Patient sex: M
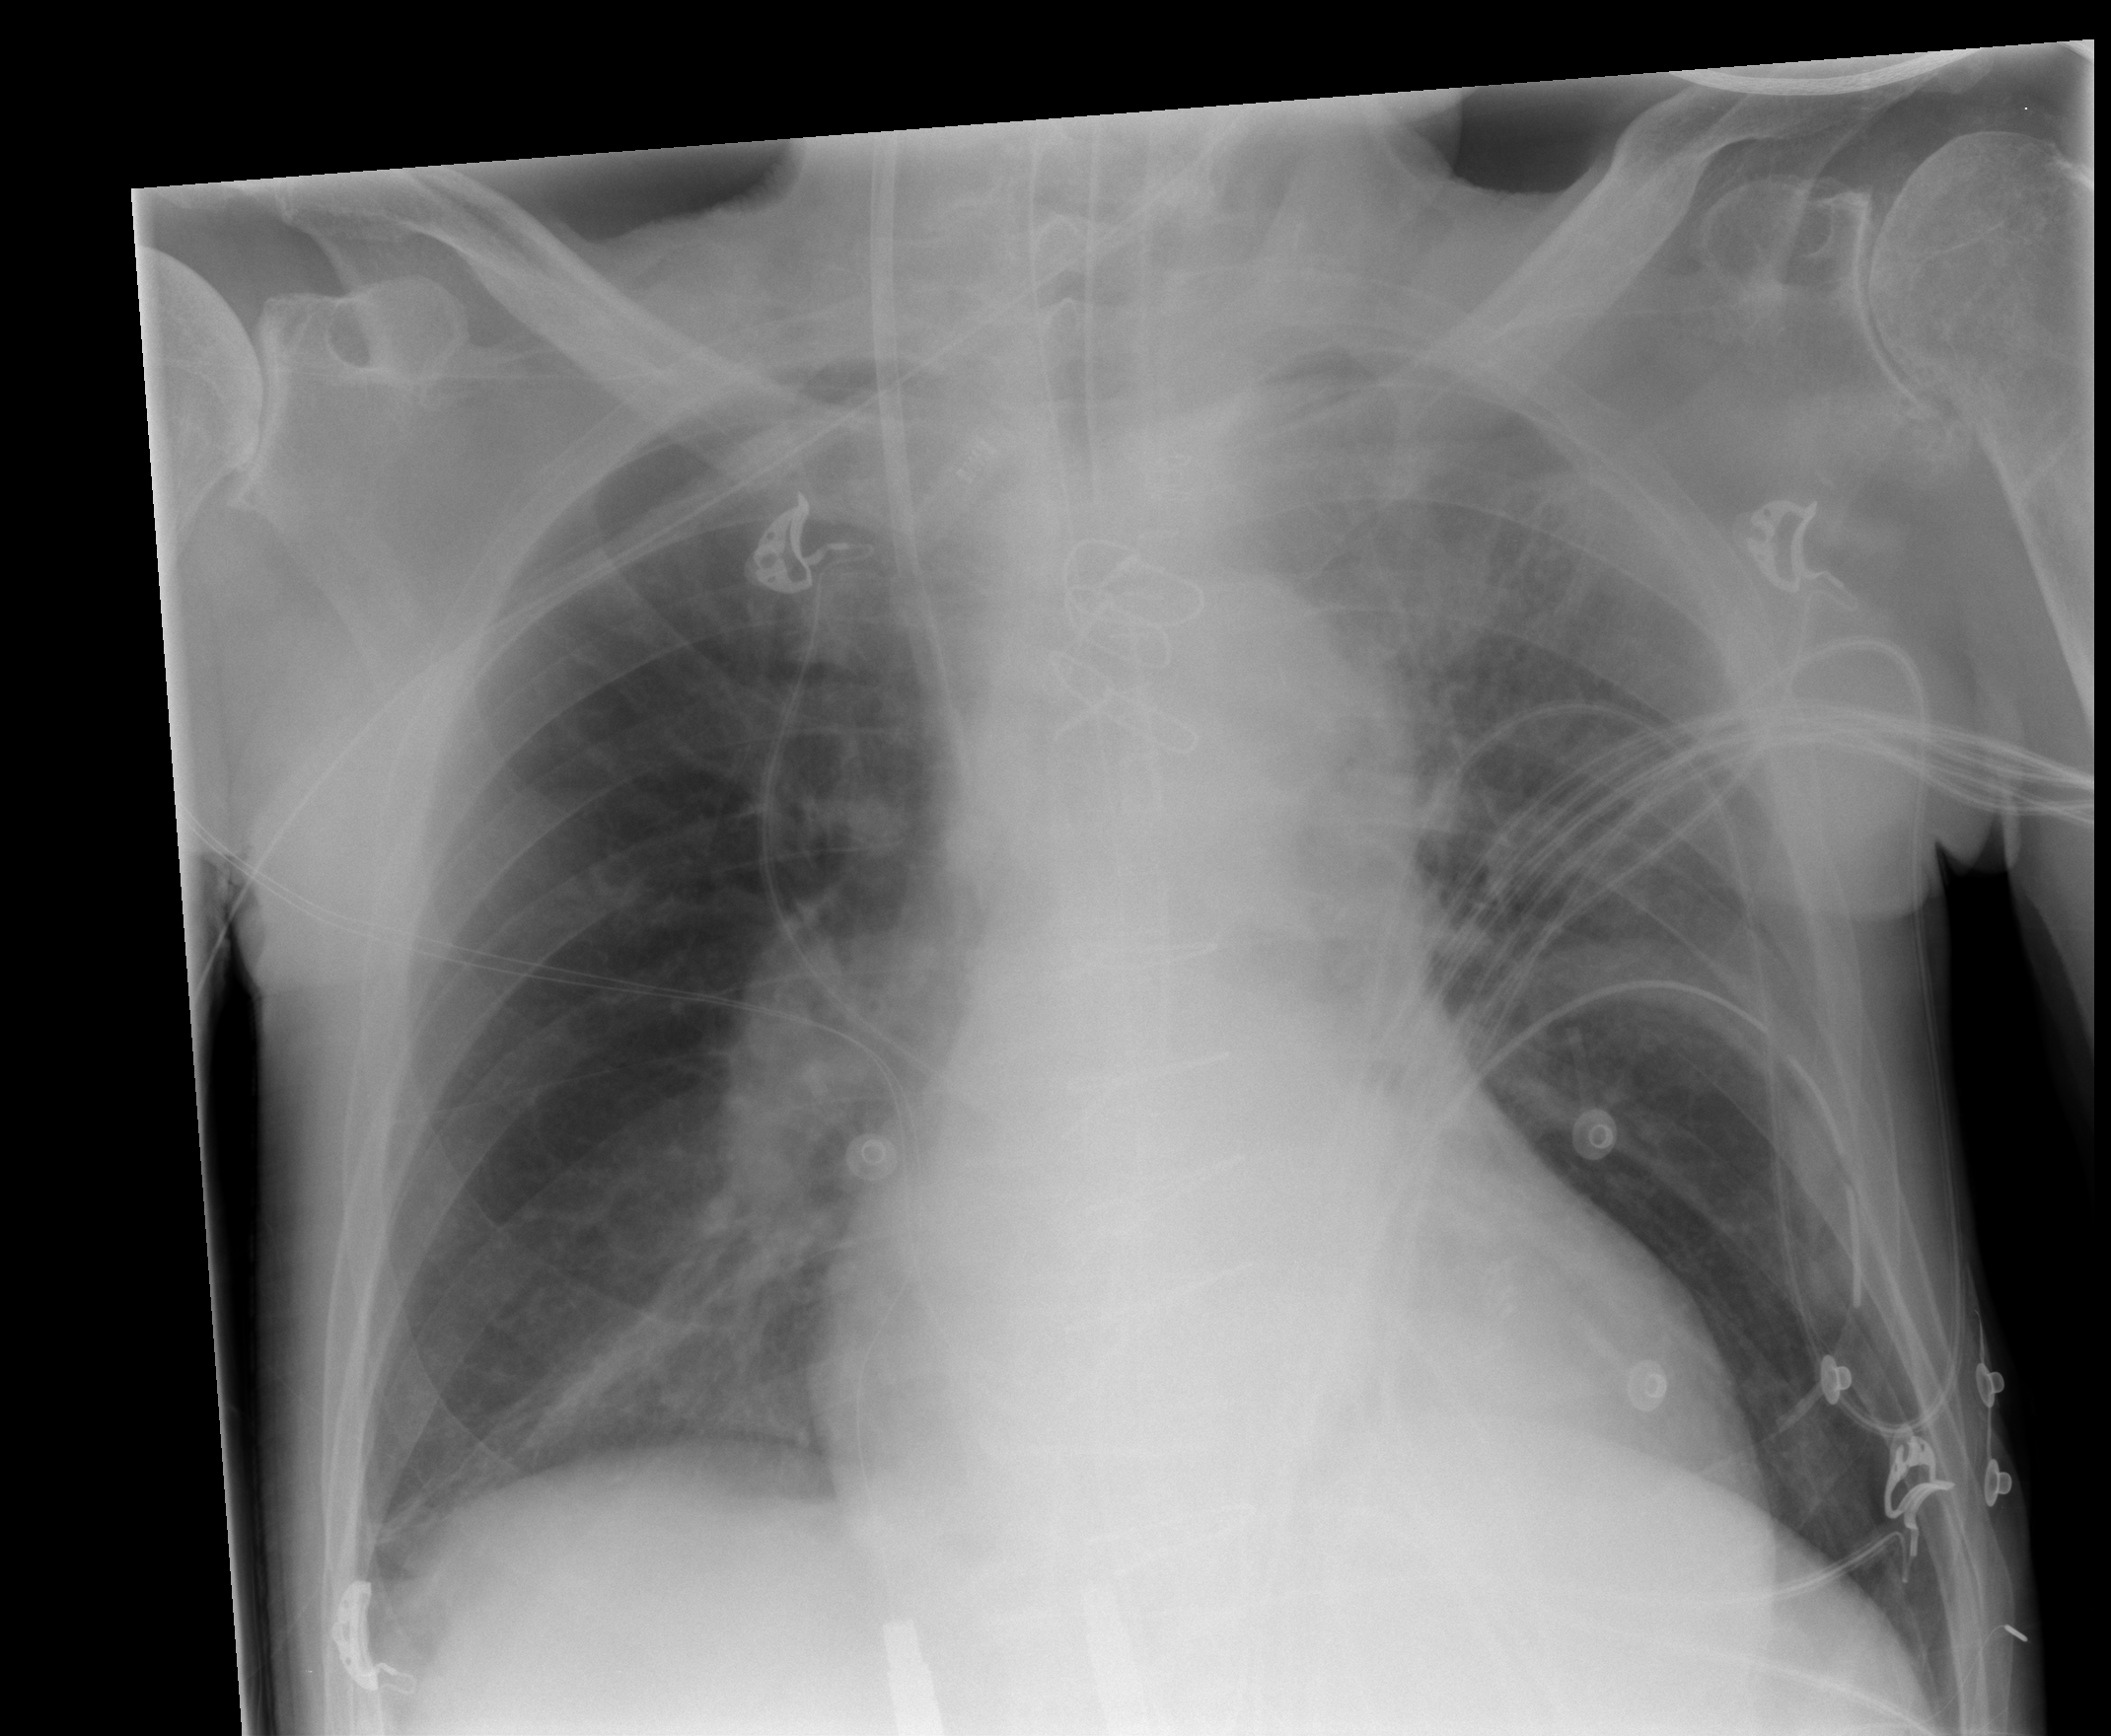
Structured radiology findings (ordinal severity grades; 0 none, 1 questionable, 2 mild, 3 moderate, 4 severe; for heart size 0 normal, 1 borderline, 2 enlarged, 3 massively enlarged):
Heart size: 0
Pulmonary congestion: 1
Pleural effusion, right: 0
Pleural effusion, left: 0
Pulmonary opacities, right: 0
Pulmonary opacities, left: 0
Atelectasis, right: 0
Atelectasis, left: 0